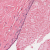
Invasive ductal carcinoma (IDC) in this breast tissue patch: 0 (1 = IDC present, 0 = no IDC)